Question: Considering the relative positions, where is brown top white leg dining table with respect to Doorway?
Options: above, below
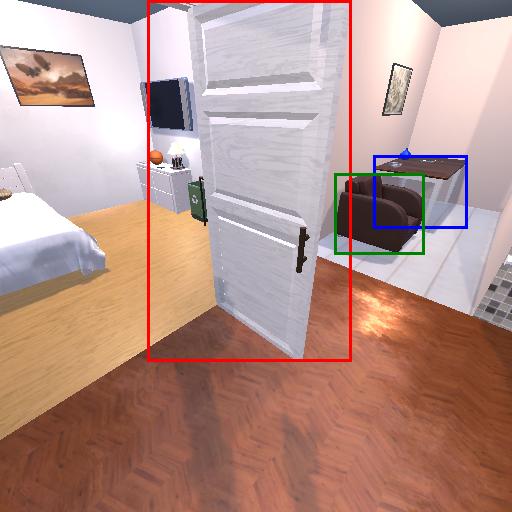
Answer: above